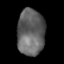
Tissue: lung
Cell type: Endothelial cells
Senescence score: 0.205
Nuclear area (px): 1239
Mean DAPI intensity: 99.416